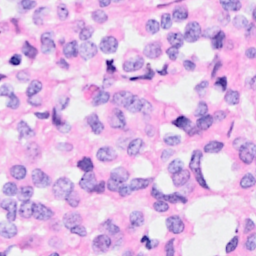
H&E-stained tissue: Breast